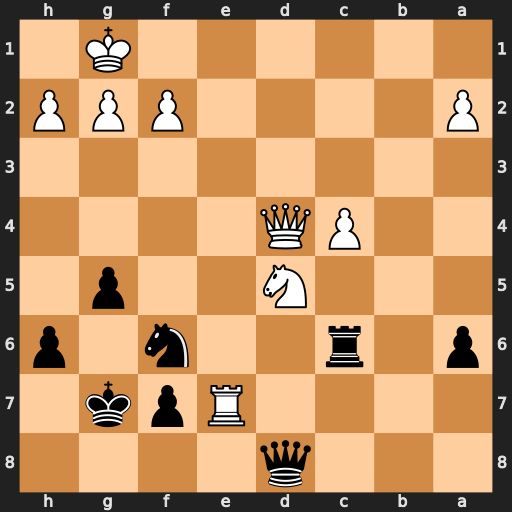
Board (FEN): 3q4/4Rpk1/p1r2n1p/3N2p1/2PQ4/8/P4PPP/6K1
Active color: b
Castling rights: -
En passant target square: -
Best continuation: Qxd5 Qxd5 Nxd5